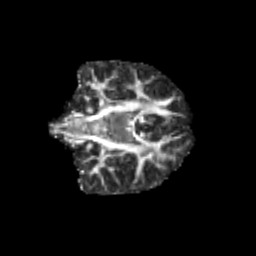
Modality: FA
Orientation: coronal
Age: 10
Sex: male
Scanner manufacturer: siemens
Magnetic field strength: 3 T
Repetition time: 3.8 s
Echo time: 0.07 s